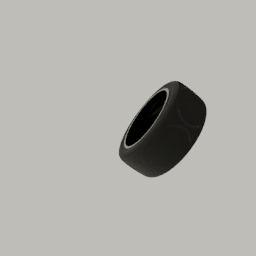
Label: mechanical